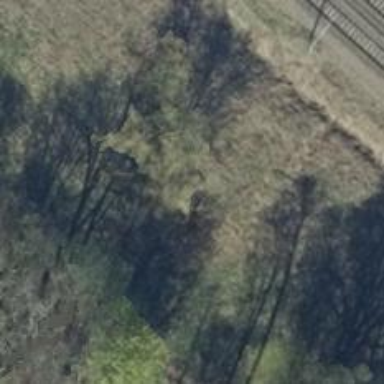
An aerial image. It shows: Deciduous tree with broadleaved leaves.